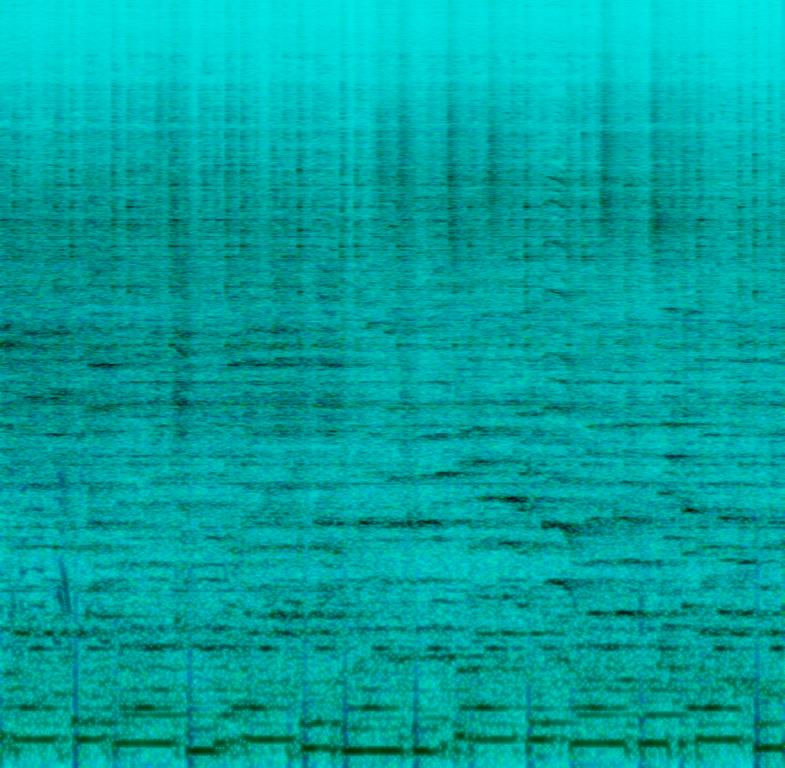
This is a classical, uptempo salsa song full of percussive instruments playing the rhythm. An e-bass is playing underlining the percussion. While the brass instruments are playing a catchy melody along with the male backing singers. Then the male higher range singer takes over and responds to the backing vocals. This song may be playing in a salsa bar or latin festival.